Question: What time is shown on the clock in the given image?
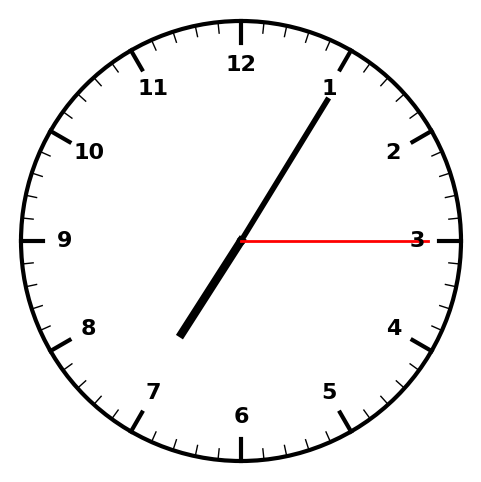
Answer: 07:05:15